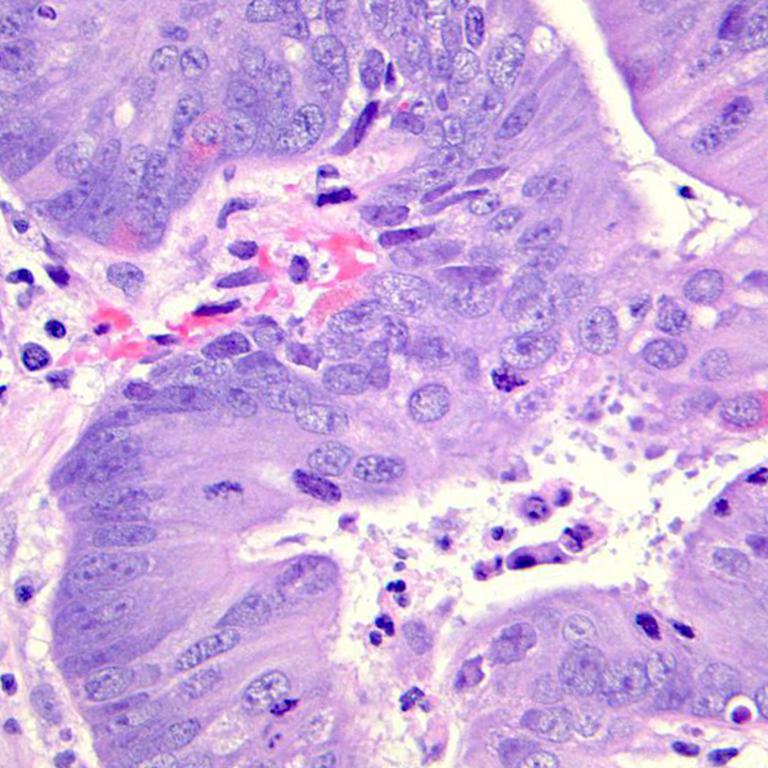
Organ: colon
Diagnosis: adenocarcinomas